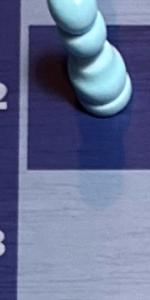
Label: Empty